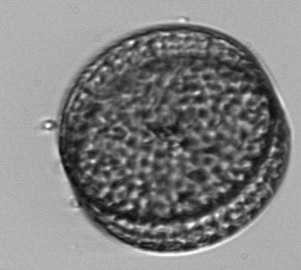
Label: Coscinodiscus